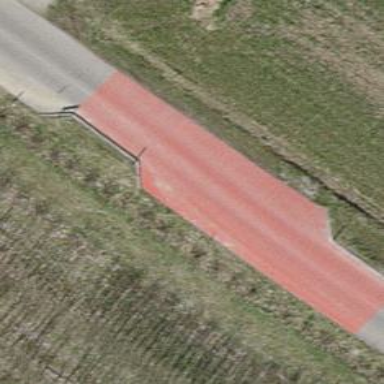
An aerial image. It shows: Chicane for traffic calming.